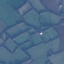
Land use / land cover: Pasture